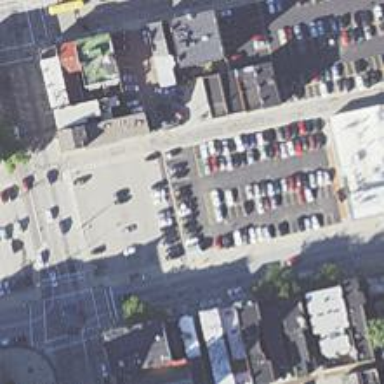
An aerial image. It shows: Alleyway designated as service road.